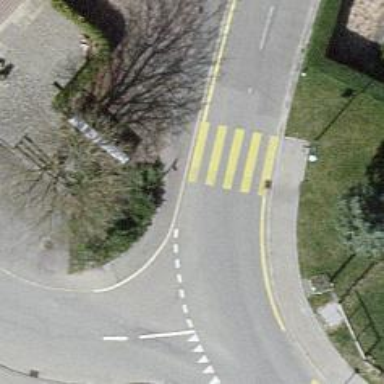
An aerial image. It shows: Uncontrolled crossing on the road.